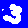
Digit: 3